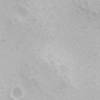
Label: not_dusty